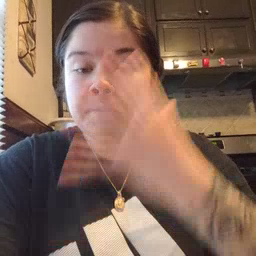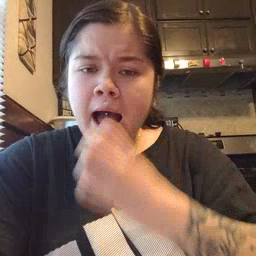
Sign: mad